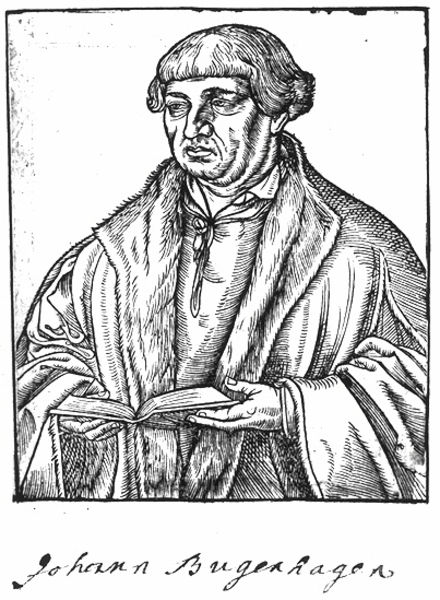
Titel: Bildnis des Johannes Bugenhagen
Künstler: Lucas d.J. Cranach
Institution: (Seriendruck)
Schlagwörter: dunkel, mann, schatten, frisur, grau, hell, holz, licht, nase, schwarz, stirn, zeichnung, blick, hemd, jacke, augen, bibel, falten, gesicht, kleidung, kragen, pelz, rahmen, ärmel, bildnis, herr, hände, portrait, porträt, haare, mantel, schnur, kinn, rund, holzschnitt, schrift, grafik, graphik, weis, rand, papst, faltenwurf, glatt, name, buch, druck, stich, kupfer, strich, stand, gebet, talar, pelzkragen, doppelkinn, pastor, predigt, leser, gelehrter, kupferstich, aufgeschlagen, johann, handschrift, halbstück, reformation, theologe, schirt, bugenhagen, scht, burgenhagen, bugerhagen, manm, johann bugenhagen, votrag